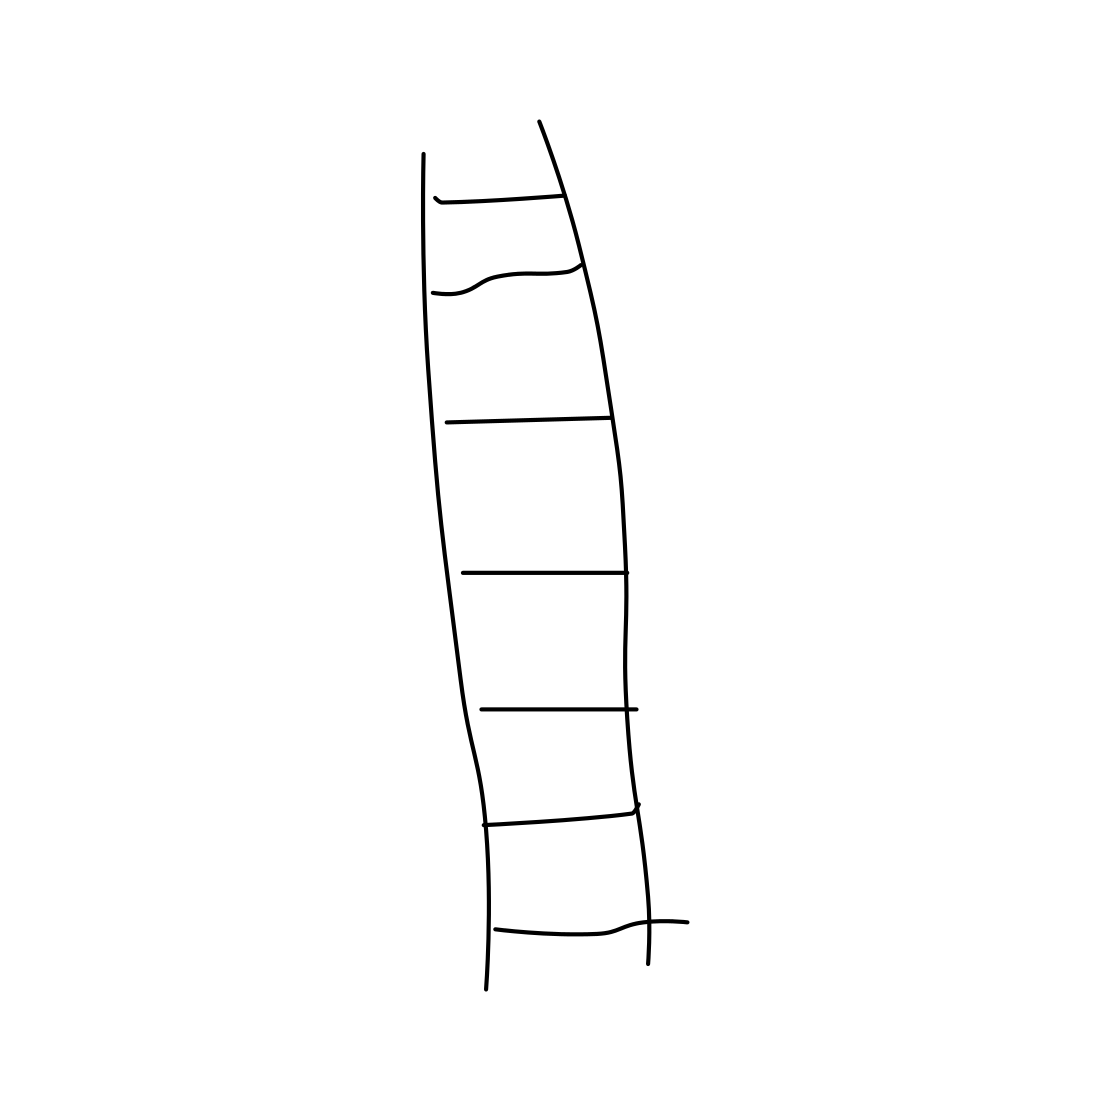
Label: ladder